Question: I'm having trouble removing the space between the li items in navigation, I already set the margin: 0px for the item & anchor (a link) but the space/gap still exist.
How can I remove those spaces?

'''
/* navigation styles */
nav {
background: rgba(6, 19, 72, 1);
background: linear-gradient(to bottom, rgba(6, 19, 72, 1) 0%, rgba(15, 31, 91, 1) 100%);
}
.nav {
list-style: none;
margin: 0;
padding: 0;
text-align: center;
}
.nav li {
display: inline;
margin: 0px;
}
nav ul.nav {
width: 1120px;
margin: 0 auto;
min-width: 120px;
}
span.homeicon {
width: 35px;
height: 32px;
display: inline-block;
vertical-align: middle;
position: relative;
background-image: url('http://s16.postimg.org/cq68hbikx/home_icon.png');
background-size: cover;
}
.nav a {
display: inline-block;
padding: 10px;
width: 120px;
text-decoration: none;
color: white;
font-family: arial;
line-height: 30px;
height: 30px;
margin: 0px;
border: 1px solid #344da7;
border-top: none;
}
a.nav_home {
max-width: 50px;
width: 50px !important;
}
.nav a:hover {
background-color: #344da7;
height: 100%;
}
'''
'''
<nav>
<ul class="nav">
<li><a href="" class="nav_home"><span class="homeicon"></span></a></li>
<li><a href="">SPORTS</a></li>
<li><a href="">LIVE CASINO</a></li>
<li><a href="">SLOTS</a></li>
<li><a href="">POKER</a></li>
<li><a href="">PROMOTION</a></li>
<li><a href="">BANKING</a></li>
<li><a href="">AFFILIATE</a></li>
</ul>
</nav>
'''
# fiddle
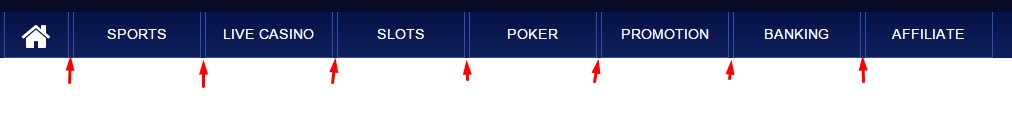
Answer: These spaces are actually caused by the white space in your html.
To solve, add 'float: left' to your '<li>' tags:
'''
.nav li {
float: left;
}
'''
To see that it really is the whitespace in your HTML, try removing it and testing:
'''
.nav {
list-style: none;
margin: 0;
padding: 0;
text-align: center;
}
.nav li {
display: inline;
margin: 0px;
}
nav ul.nav {
width: 1120px;
margin: 0 auto;
min-width: 120px;
}
span.homeicon {
width: 35px;
height: 32px;
display: inline-block;
vertical-align: middle;
position: relative;
background-image: url('http://s16.postimg.org/cq68hbikx/home_icon.png');
background-size: cover;
}
.nav a {
display: inline-block;
padding: 10px;
width: 120px;
text-decoration: none;
font-family: arial;
line-height: 30px;
height: 30px;
margin: 0px;
border: 1px solid #344da7;
}
a.nav_home {
max-width: 50px;
width: 50px !important;
}
.nav a:hover {
background-color: #344da7;
height: 100%;
}
'''
'''
<nav>
<h1> With Whitespace </h1>
<ul class="nav">
<li><a href="" class="nav_home"><span class="homeicon"></span></a></li>
<li><a href="">SPORTS</a></li>
<li><a href="">LIVE CASINO</a></li>
<li><a href="">SLOTS</a></li>
<li><a href="">POKER</a></li>
<li><a href="">PROMOTION</a></li>
<li><a href="">BANKING</a></li>
<li><a href="">AFFILIATE</a></li>
</ul>
<h1> Without Whitespace </h1>
<ul class="nav">
<li><a href="" class="nav_home"><span class="homeicon"></span></a></li><li><a href="">SPORTS</a></li><li><a href="">LIVE CASINO</a></li><li><a href="">SLOTS</a></li><li><a href="">POKER</a></li><li><a href="">PROMOTION</a></li><li><a href="">BANKING</a></li><li><a href="">AFFILIATE</a></li>
</ul>
</nav>
'''